Interaction volume radius: 10 \u00c5
Interaction volume height: 20 \u00c5
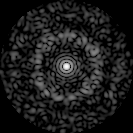
Disorder parameter: 0.8213